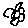
Label: flower